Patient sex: M
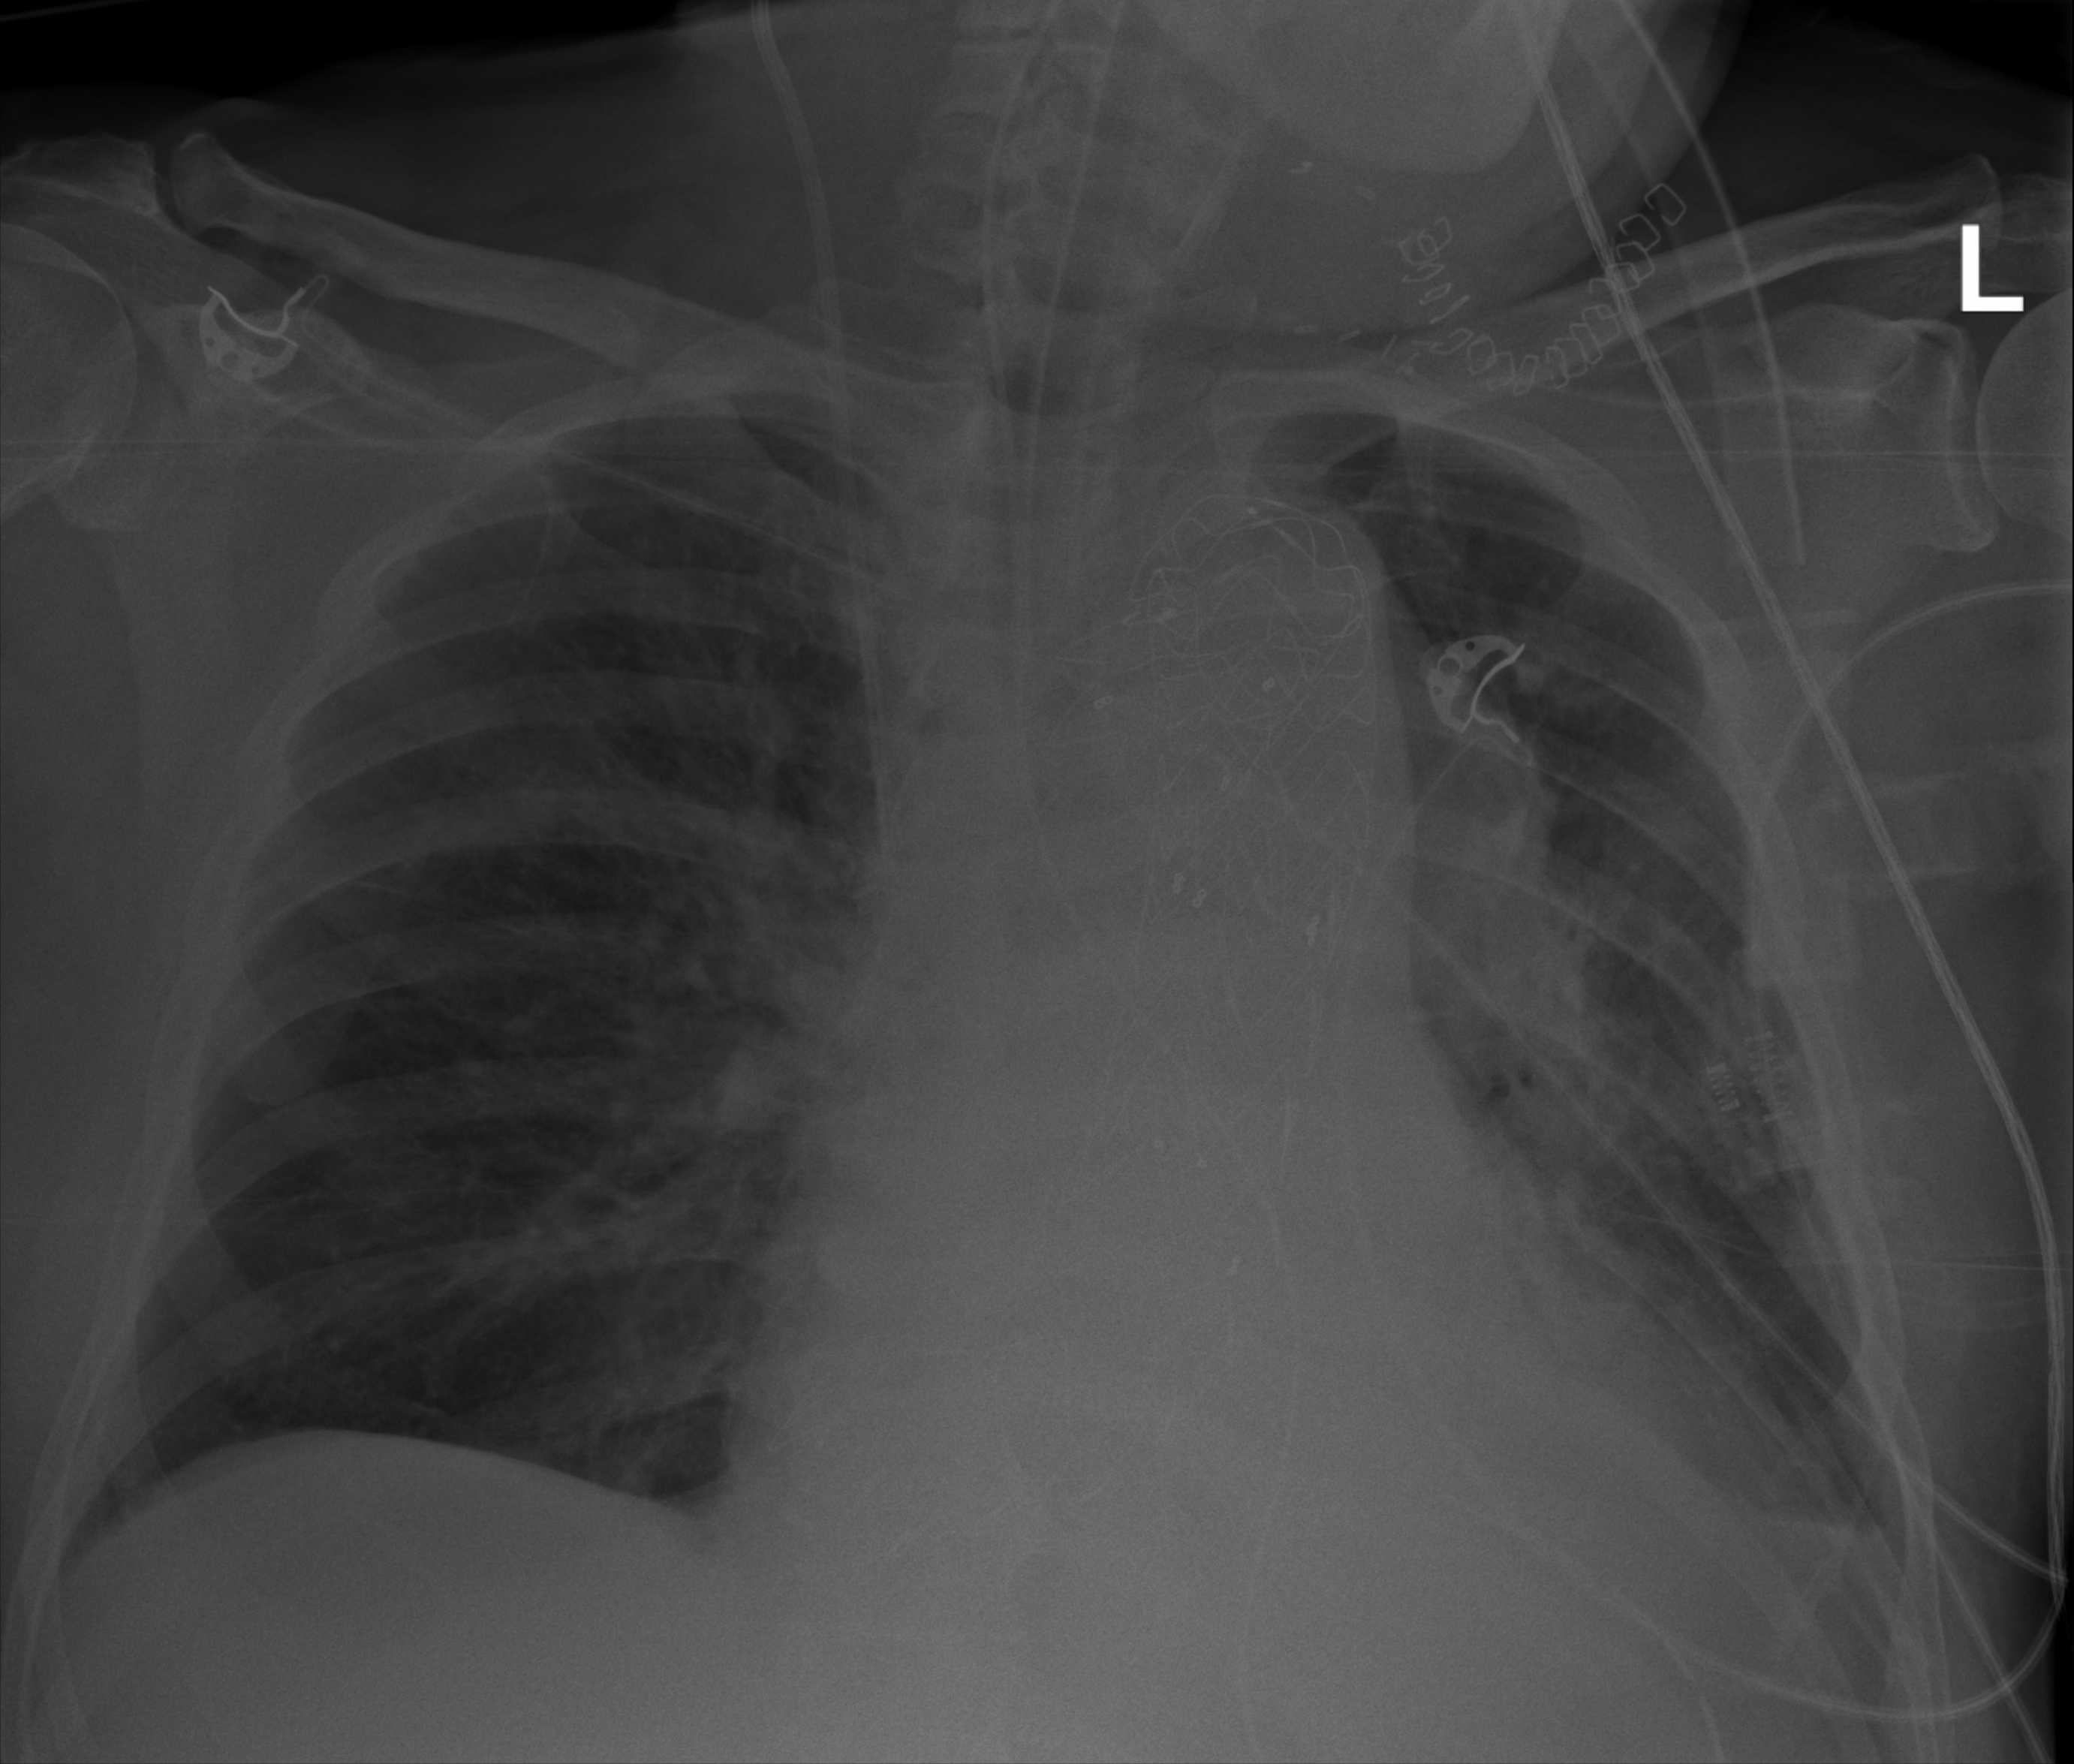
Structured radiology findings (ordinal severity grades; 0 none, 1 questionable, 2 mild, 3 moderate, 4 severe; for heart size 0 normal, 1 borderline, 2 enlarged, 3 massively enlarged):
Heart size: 2
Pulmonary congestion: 2
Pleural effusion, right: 0
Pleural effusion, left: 2
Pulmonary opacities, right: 2
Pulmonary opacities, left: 2
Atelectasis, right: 2
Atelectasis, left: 2